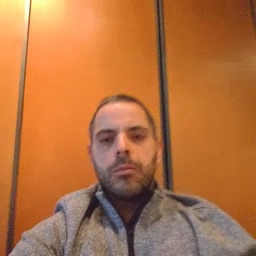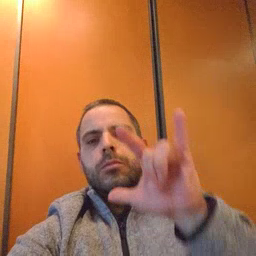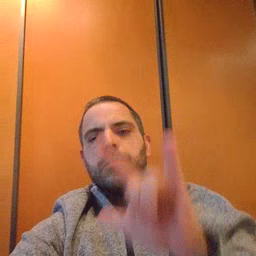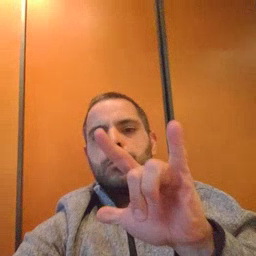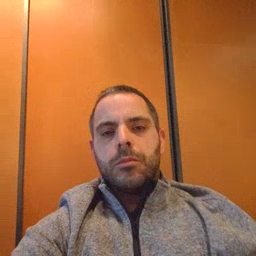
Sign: that